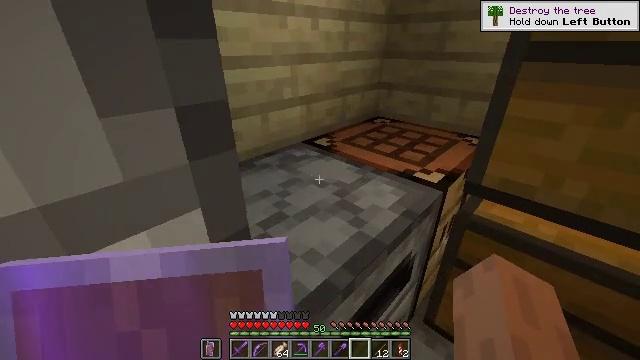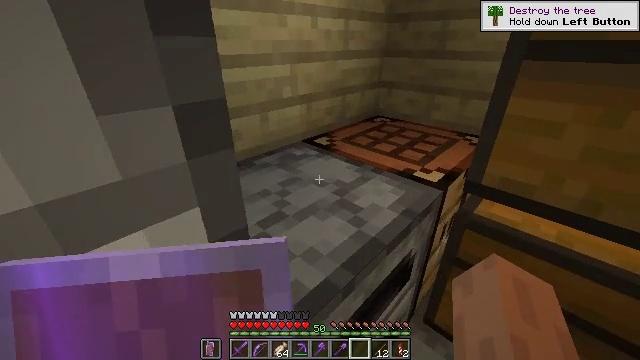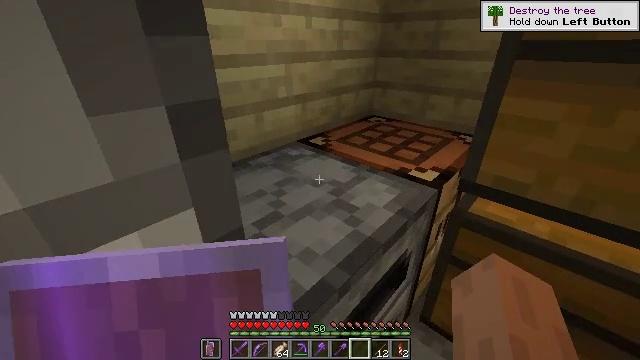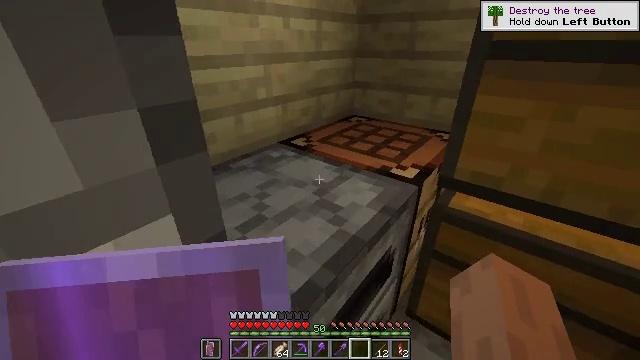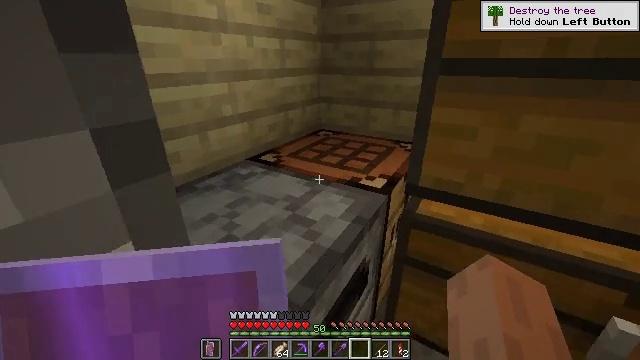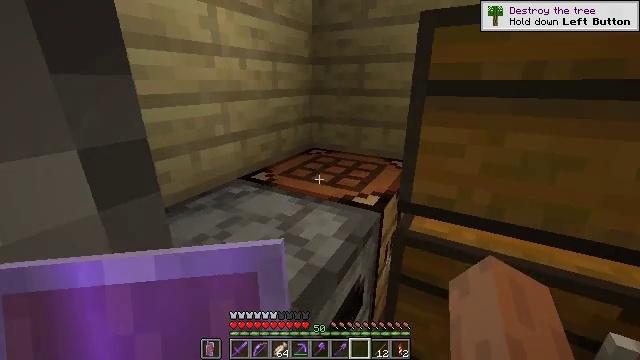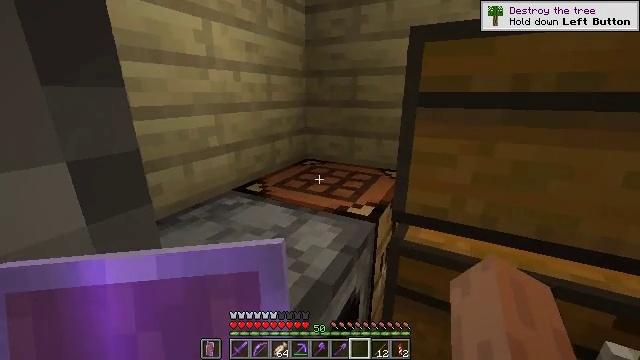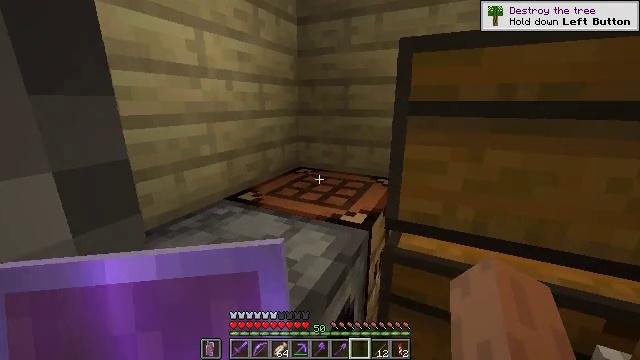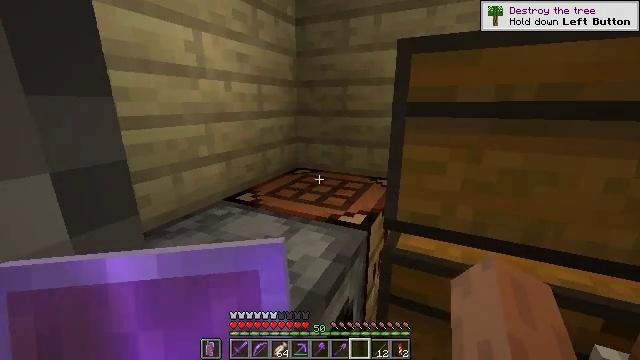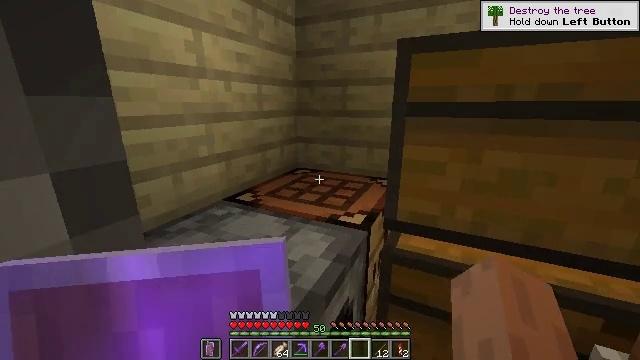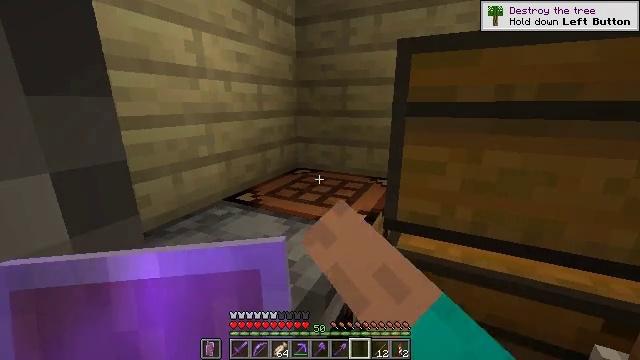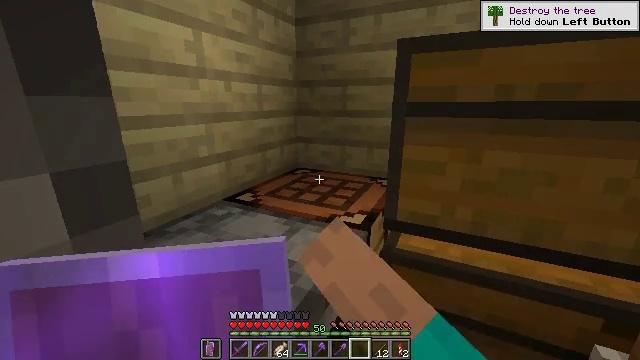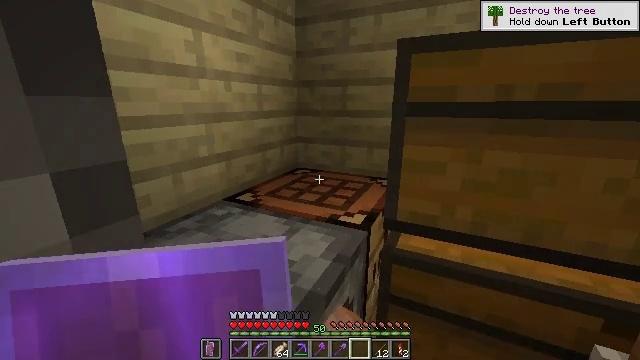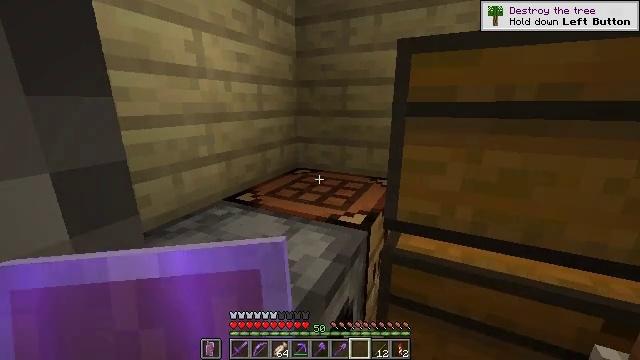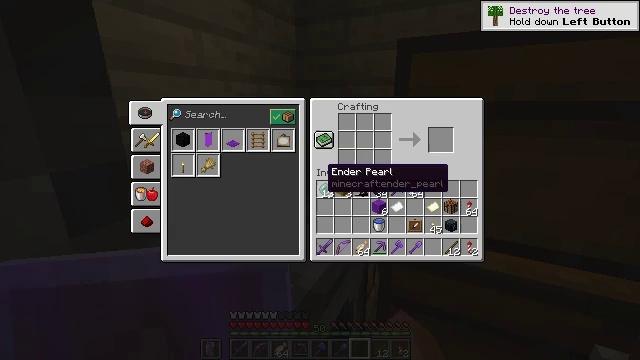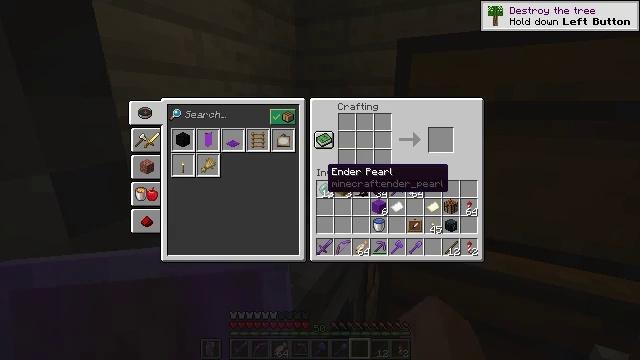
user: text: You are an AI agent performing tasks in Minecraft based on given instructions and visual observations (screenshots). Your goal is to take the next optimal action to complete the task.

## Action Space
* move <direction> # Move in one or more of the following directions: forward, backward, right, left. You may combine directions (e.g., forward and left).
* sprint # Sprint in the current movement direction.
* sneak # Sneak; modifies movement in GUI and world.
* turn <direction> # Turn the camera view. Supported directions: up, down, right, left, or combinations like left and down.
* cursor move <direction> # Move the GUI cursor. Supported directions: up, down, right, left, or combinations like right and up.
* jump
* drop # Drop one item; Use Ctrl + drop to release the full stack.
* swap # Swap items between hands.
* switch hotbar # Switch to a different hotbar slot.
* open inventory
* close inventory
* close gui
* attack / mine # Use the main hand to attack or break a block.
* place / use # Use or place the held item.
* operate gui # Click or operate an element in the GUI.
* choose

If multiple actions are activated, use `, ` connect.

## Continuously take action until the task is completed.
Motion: motion action
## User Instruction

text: Create a purple banner using a banner and purple dye.
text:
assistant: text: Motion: no_op
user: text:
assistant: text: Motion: turn right
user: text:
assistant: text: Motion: turn right
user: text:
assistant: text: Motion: turn right and up
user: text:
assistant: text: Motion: turn right and up
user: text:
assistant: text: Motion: turn right and up
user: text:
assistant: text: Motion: turn right and up
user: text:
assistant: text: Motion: no_op
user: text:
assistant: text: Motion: use / place
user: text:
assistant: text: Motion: use / place
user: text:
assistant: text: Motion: use / place
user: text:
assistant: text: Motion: no_op
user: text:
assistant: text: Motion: no_op
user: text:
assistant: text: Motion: no_op
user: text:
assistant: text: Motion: no_op
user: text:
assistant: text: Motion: no_op
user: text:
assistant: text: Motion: no_op
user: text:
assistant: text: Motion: turn left
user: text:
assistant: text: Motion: turn left
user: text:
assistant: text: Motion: turn left
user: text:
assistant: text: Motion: no_op
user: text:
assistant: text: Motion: turn left and up
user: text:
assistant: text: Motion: turn up
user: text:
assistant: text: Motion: no_op
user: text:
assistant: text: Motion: no_op
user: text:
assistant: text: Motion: no_op
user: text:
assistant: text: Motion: turn left and up
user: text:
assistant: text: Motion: no_op
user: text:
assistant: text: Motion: no_op
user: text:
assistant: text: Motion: no_op